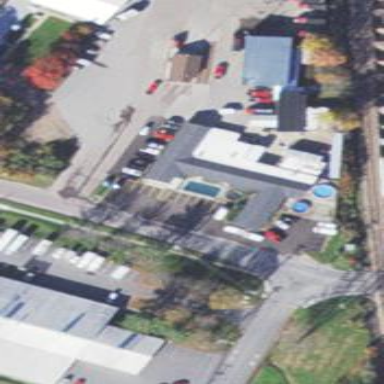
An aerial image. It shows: Building with swimming pool shop.